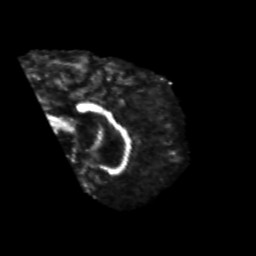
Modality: FA
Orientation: sagittal
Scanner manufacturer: siemens
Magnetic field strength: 3 T
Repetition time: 6.8 s
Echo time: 0.093 s